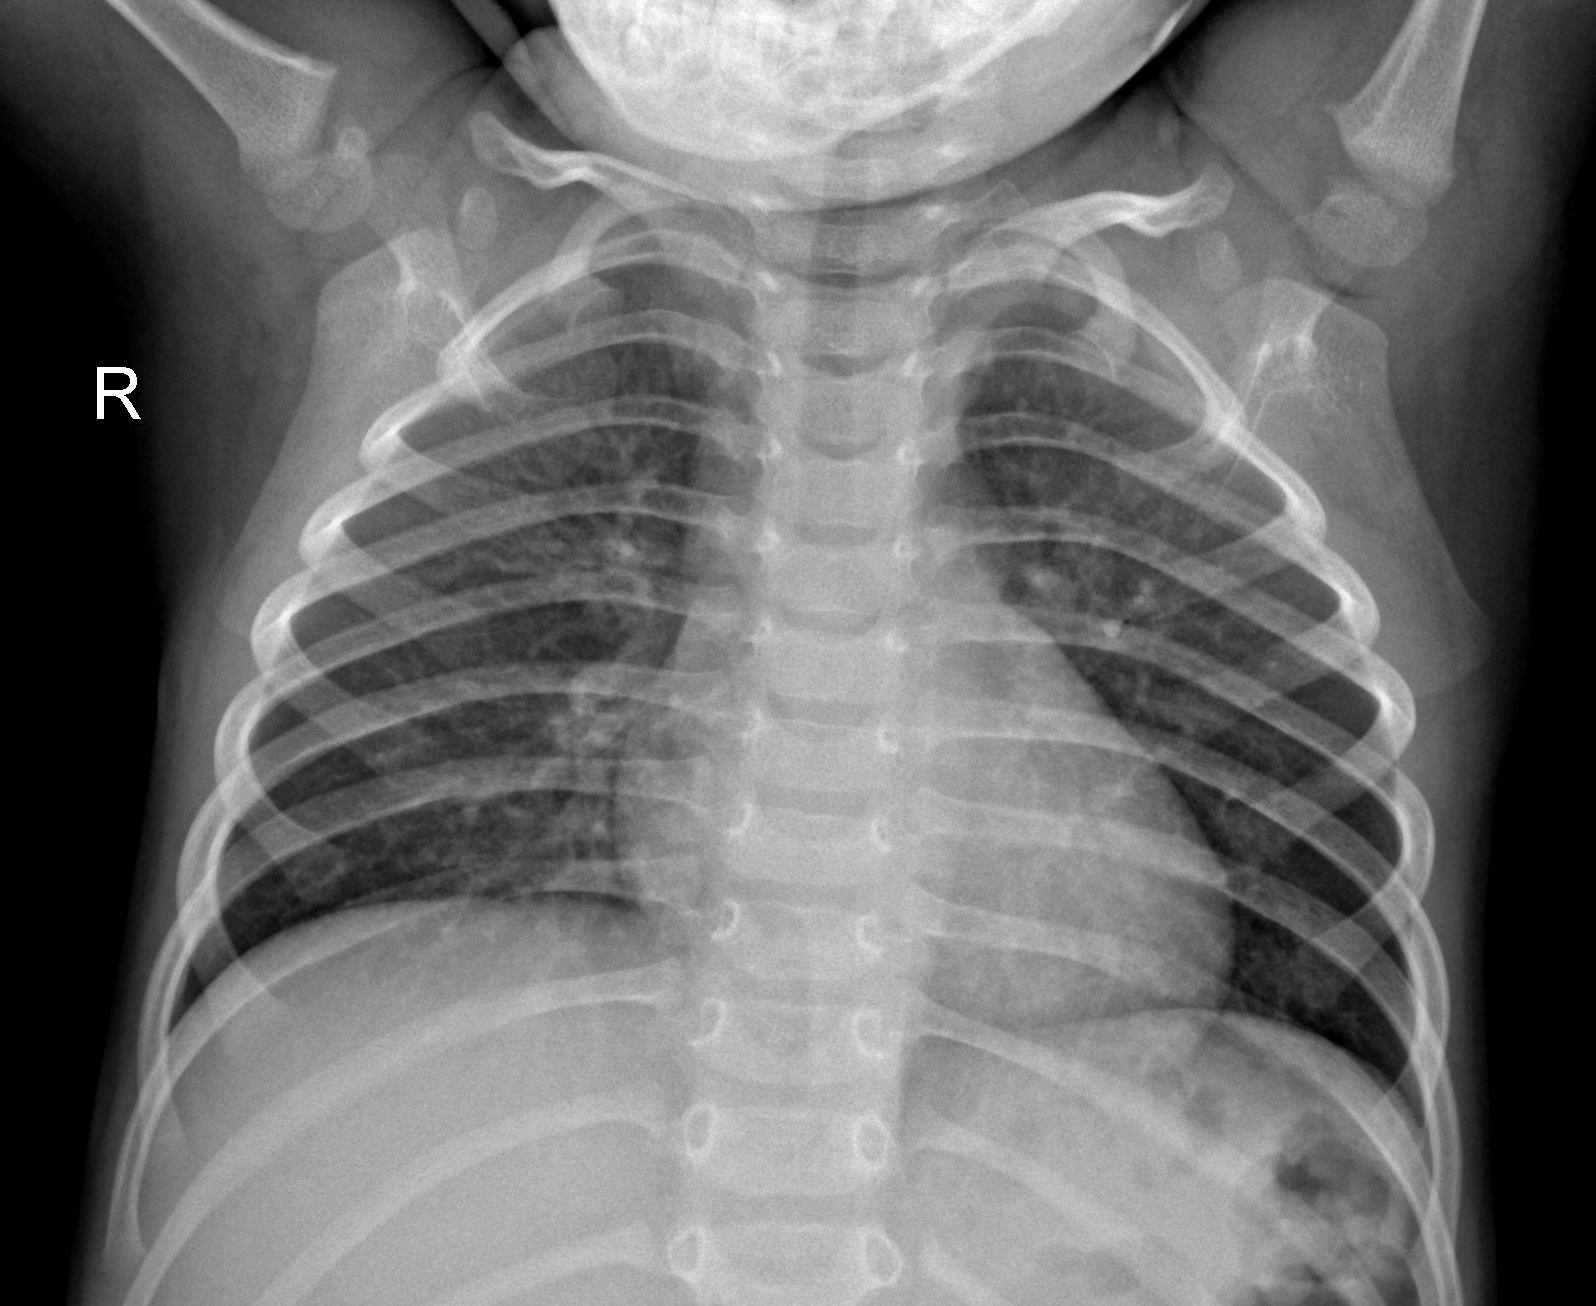
Diagnosis: NORMAL